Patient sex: M
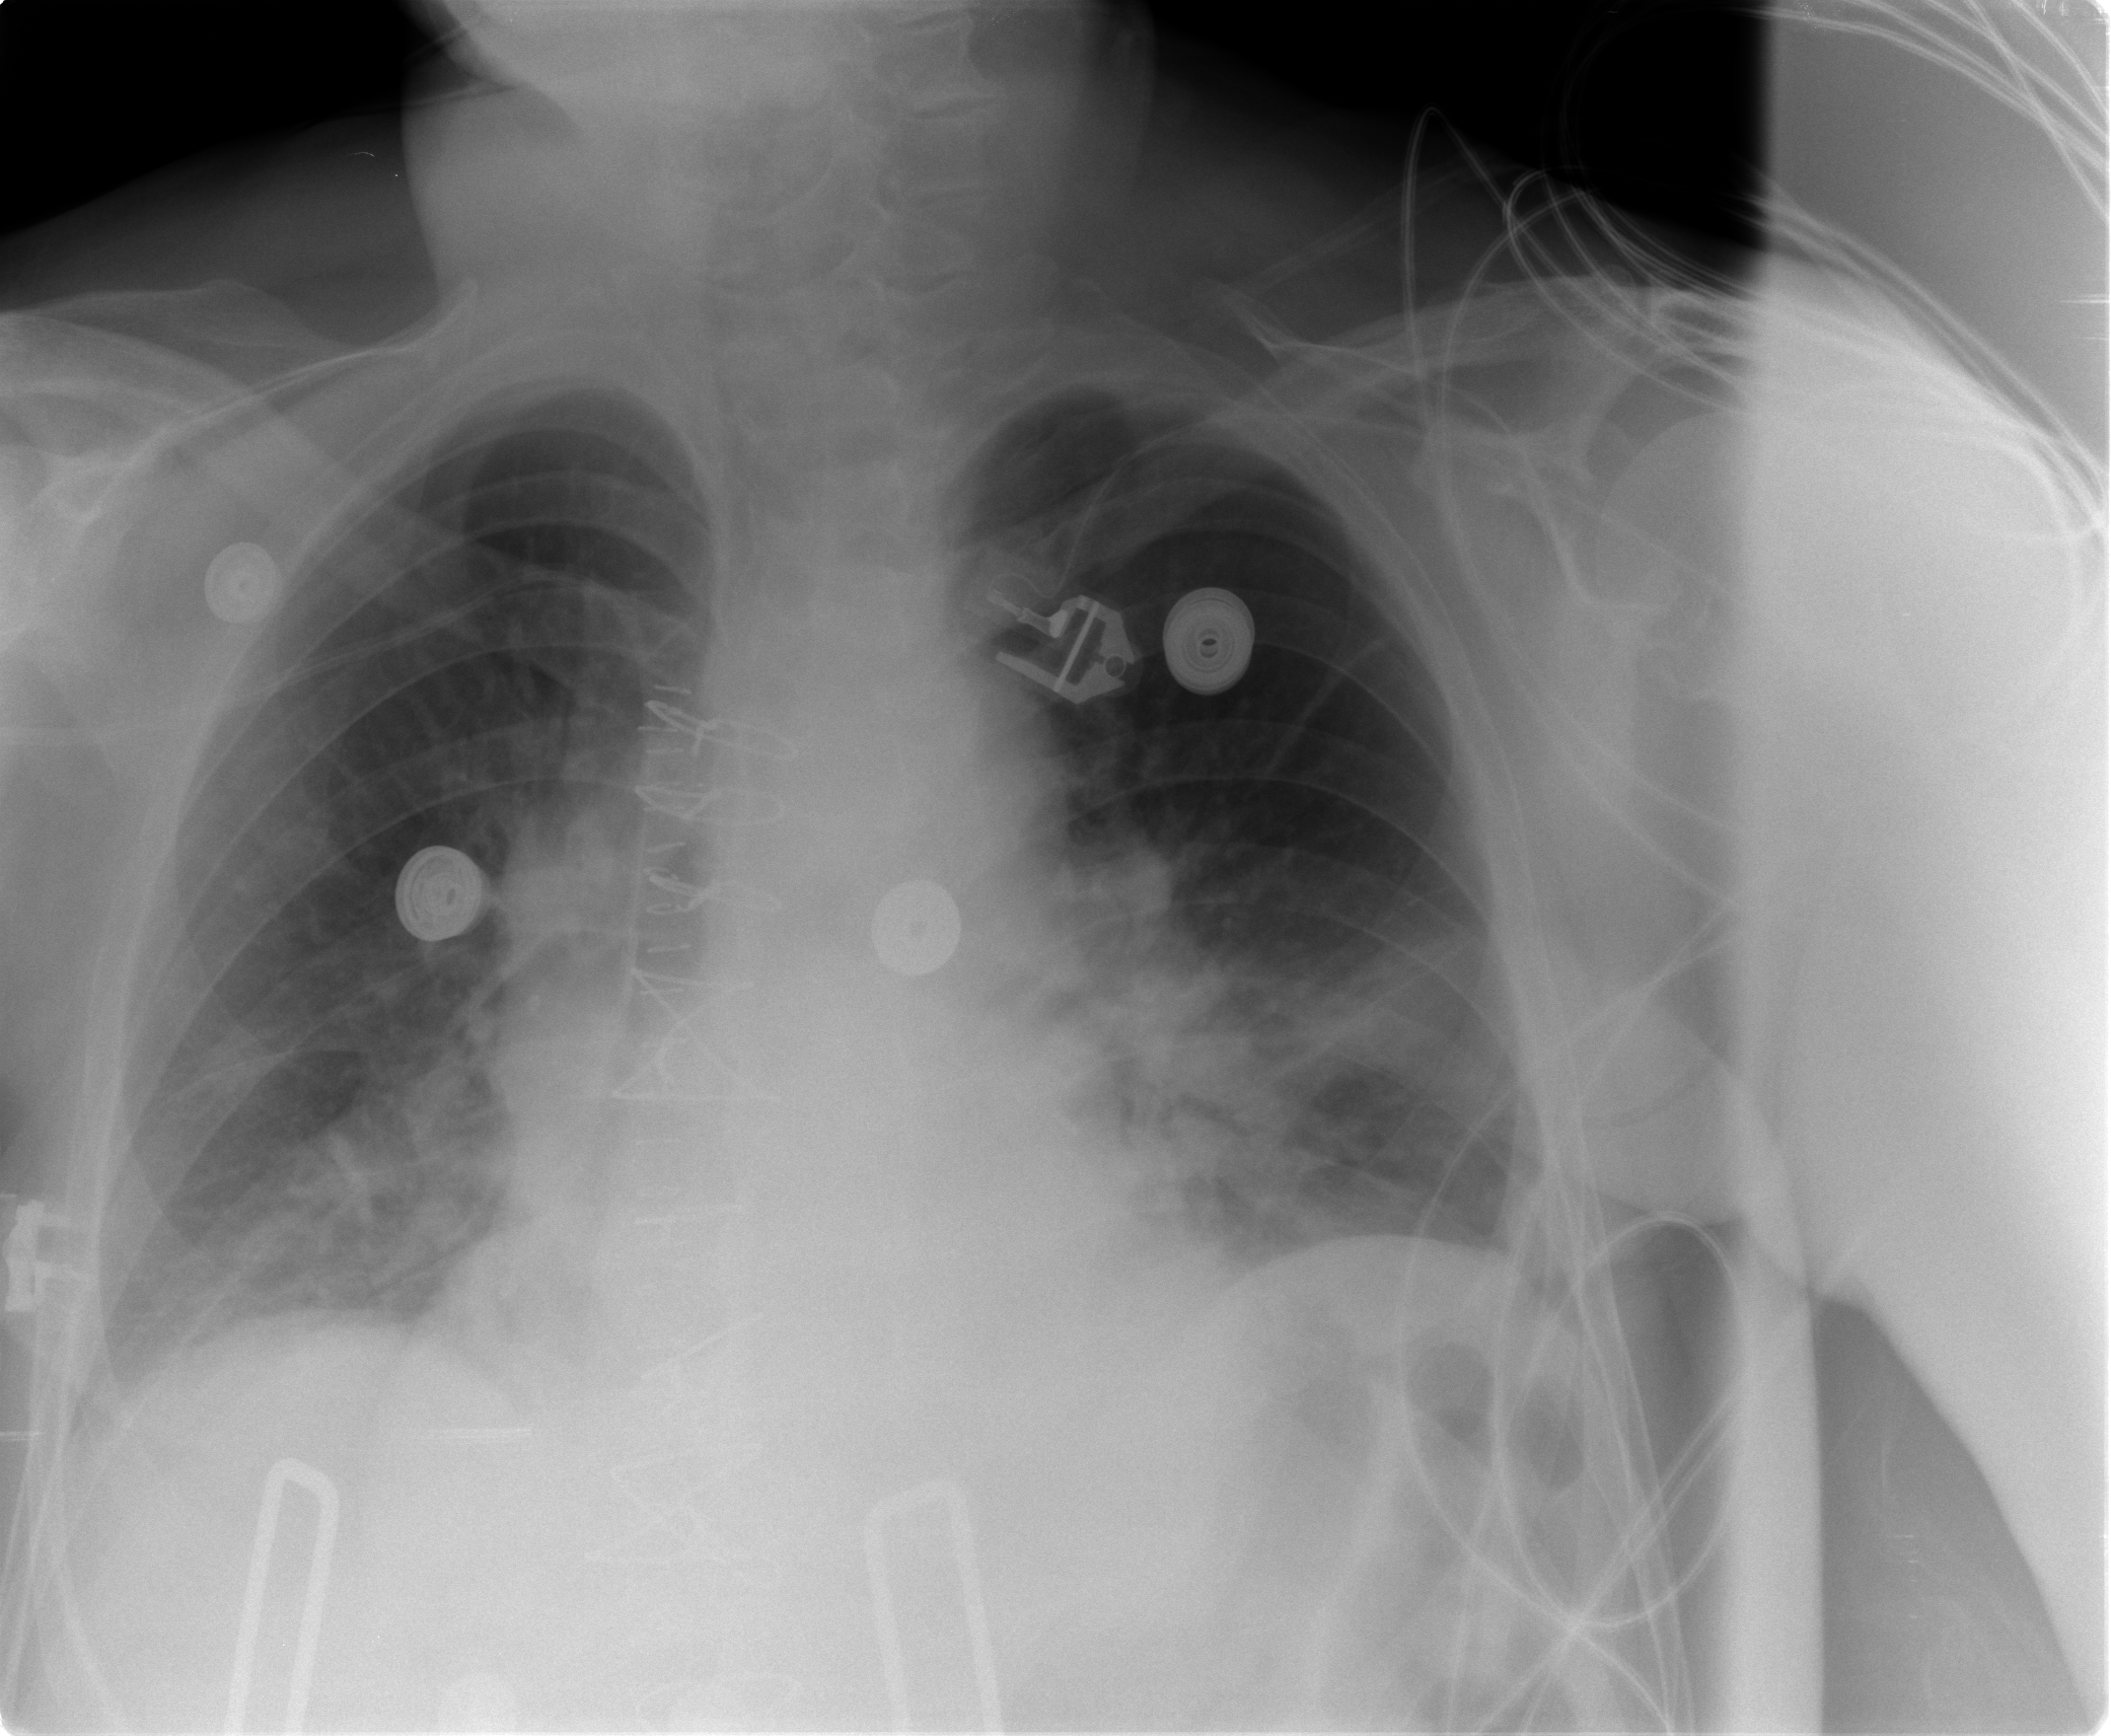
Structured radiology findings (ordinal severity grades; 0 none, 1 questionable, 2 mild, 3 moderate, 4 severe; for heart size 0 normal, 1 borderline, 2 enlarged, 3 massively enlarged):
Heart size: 0
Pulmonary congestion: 1
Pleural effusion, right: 0
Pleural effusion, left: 0
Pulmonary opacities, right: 0
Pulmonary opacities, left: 1
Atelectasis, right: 2
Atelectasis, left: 2